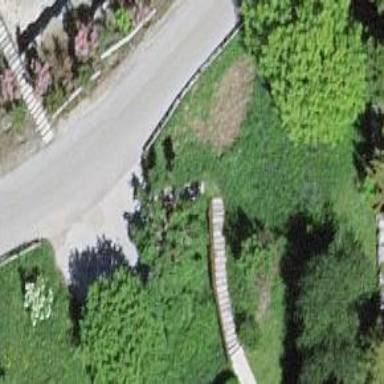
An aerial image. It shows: Set of steps on the road.